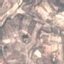
Land use / land cover: PermanentCrop